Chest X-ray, PA view. Patient: 76 years old, sex M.
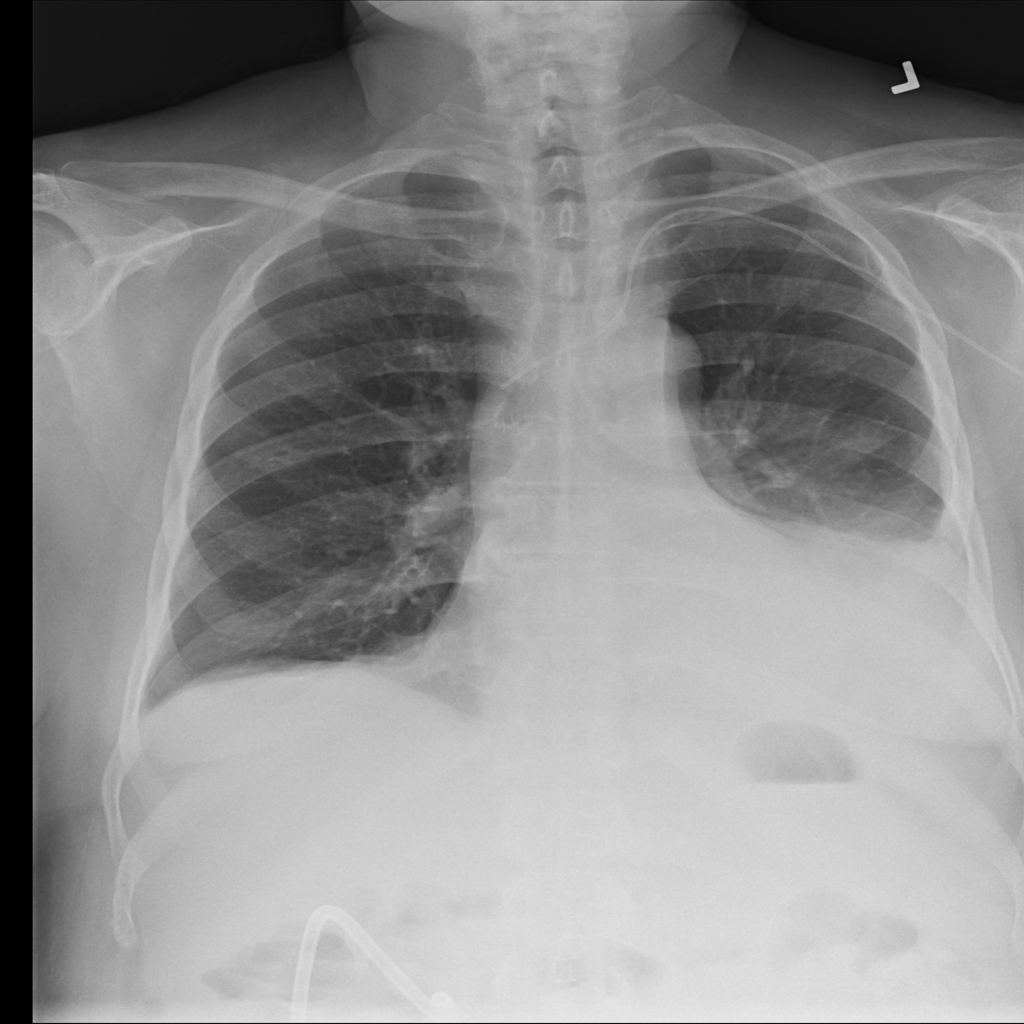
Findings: Effusion